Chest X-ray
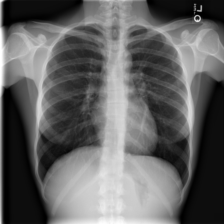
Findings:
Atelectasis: negative
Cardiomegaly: negative
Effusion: negative
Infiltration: negative
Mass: negative
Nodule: negative
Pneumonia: negative
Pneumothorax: negative
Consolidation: negative
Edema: negative
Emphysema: negative
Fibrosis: negative
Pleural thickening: negative
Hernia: negative